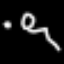
Label: octagon